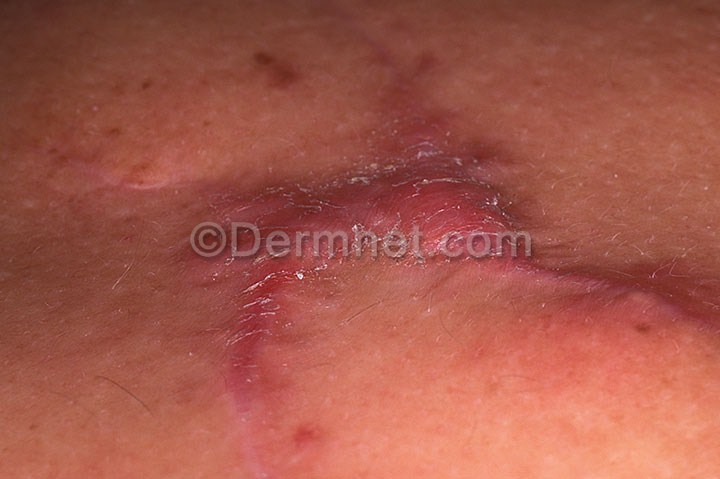
Disease: Seborrheic Keratoses and other Benign Tumors